【题型】证明题　【知识点】立体几何　【难度】easy
如图，已知底面 $ABC$ 是正三角形，$EA \perp$ 平面 $ABC$，$CD \perp$ 平面 $ABC$，$EA = AB = 2$.

(1)若 $DC = 1$，$F$ 是 $BE$ 中点，证明：$FD \parallel$ 平面 $ABC$；

(2)求直线 $CE$ 与平面 $EBD$ 所成角的正弦值的最大值.
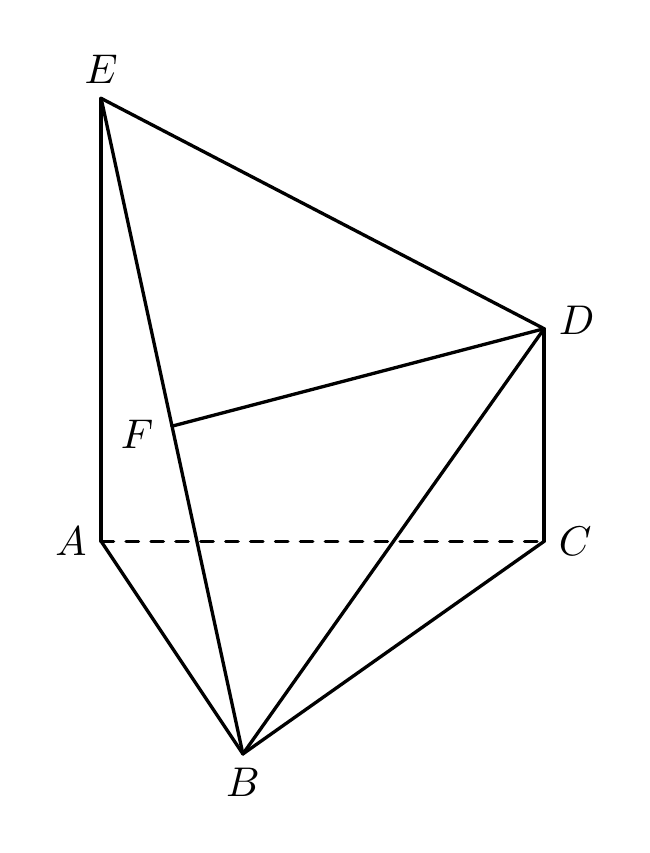
【解答】
【解】（1）$\because EA, CD$ 均垂直于平面 $ABC$，

$\therefore EA \parallel CD$，

取 $AB$ 中点 $M$，连接 $FM, CM$，

$\because FE = FB, AM = BM$，

$\therefore FM \parallel AE$ 且 $FM = 1$，

又 $CD \parallel AE$ 且 $CD = 1$，故四边形 $FMCD$ 是平行四边形，

$\therefore FD \parallel CM$，又 $FD \not\subset$ 平面 $ABC$，$CM \subset$ 平面 $ABC$，

$\therefore FD \parallel$ 平面 $ABC$；

（2）令 $DC = a(a > 0)$，取 $AC$ 中点为 $O$，连接 $BO$，过 $O$ 作 $OZ \parallel AE$，且交 $DE$ 于 $Z$，

$\because OZ \parallel AE, AE \perp$ 平面 $ABC, OZ \perp$ 平面 $ABC$，

$\because \triangle ABC$ 是正三角形，所以 $AO = CO$，

$\therefore OB \perp AC$，

以 $O$ 为坐标原点，$\vec{OB}, \vec{OC}, \vec{OZ}$ 方向为 $x, y, z$ 轴正方向，建立空间直角坐标系 $O-xyz$，

则 $B(\sqrt{3}, 0, 0), E(0, -1, 2), D(0, 1, a), C(0, 1, 0)$，所以 $\vec{EB} = (\sqrt{3}, 1, -2), \vec{ED} = (0, 2, a - 2)$，

设平面 $BED$ 法向量 $\vec{n} = (x, y, z)$，则 $\begin{cases} \vec{n} \cdot \vec{EB} = 0 \\ \vec{n} \cdot \vec{ED} = 0 \end{cases}$，所以 $\begin{cases} \sqrt{3}x + y - 2z = 0 \\ 2y + (a - 2)z = 0 \end{cases}$，

取 $z = 2\sqrt{3}$，则 $\vec{n} = (a + 2, \sqrt{3}(2 - a), 2\sqrt{3})$，

又 $\vec{CE} = (0, -2, 2)$，设 $CE$ 与平面 $BED$ 所成角为 $\theta$，则 $\sin \theta = \dfrac{|\vec{CE} \cdot \vec{n}|}{|\vec{CE}| \cdot |\vec{n}|} = \dfrac{\sqrt{6}}{4} \times \dfrac{a}{\sqrt{a^2 - 2a + 7}} = \dfrac{\sqrt{6}}{4} \dfrac{1}{\sqrt{1 + \dfrac{7}{a^2} - \dfrac{2}{a}}}$

所以，当 $a = 7$ 时，$\sin \theta$ 最大值为 $\dfrac{\sqrt{7}}{4}$，

综上，直线 $CE$ 与平面 $EBD$ 所成角正弦值的最大值为 $\dfrac{\sqrt{7}}{4}$.
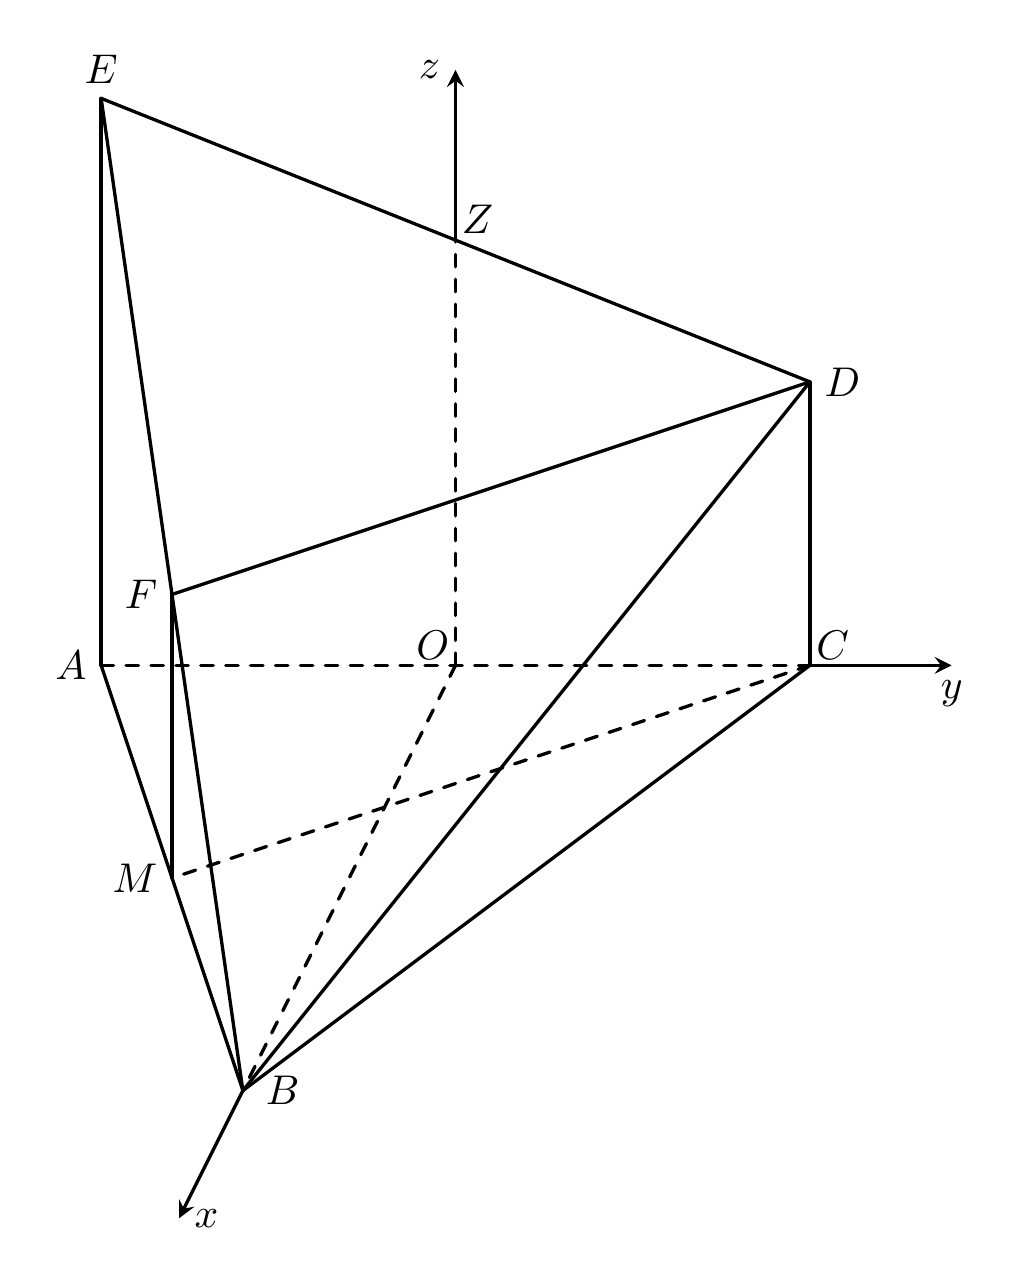